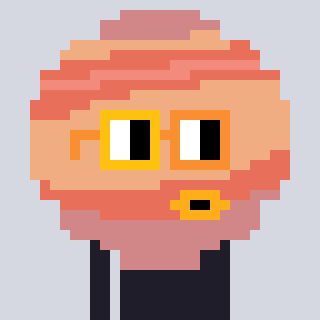
a pixel art character with square yellow and orange glasses, a jupiter-shaped head and a computerblue-colored body on a cool background